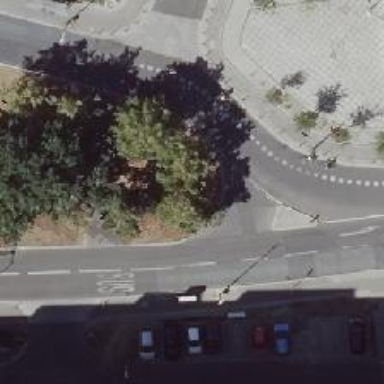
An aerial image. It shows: Leafless deciduous tree in avenue.